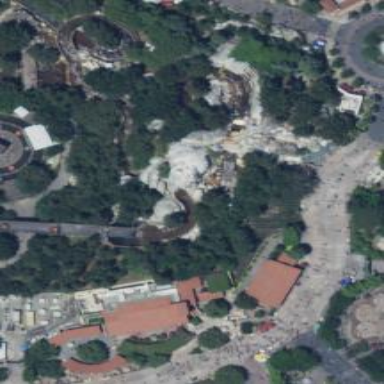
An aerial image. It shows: Theme park.